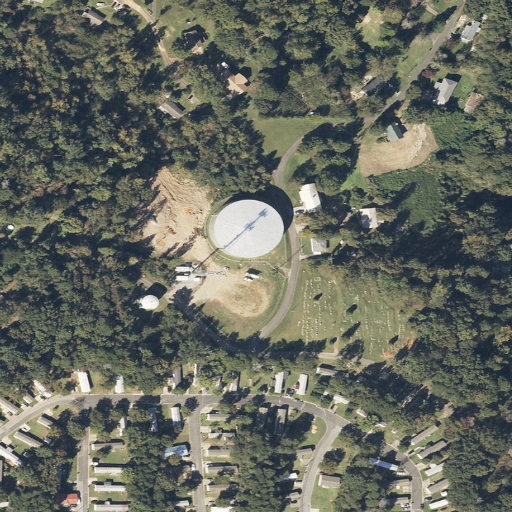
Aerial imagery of mountain in Alabama named Clarke Mountain containing open development, low intensity development, mixed forest, medium intensity development, high intensity development, and deciduous forest